Aerial crown-view tile of a tropical tree (Barro Colorado Island, Panama), acquired 20250512:
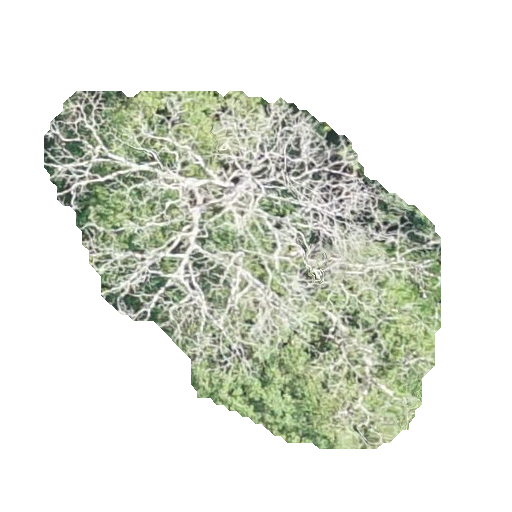
Species: Tabebuia rosea
GBIF accepted scientific name: Tabebuia rosea
Crown area: 143.4 m²